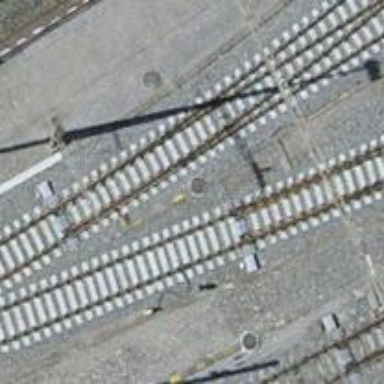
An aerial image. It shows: Rail yard with electrified contact lines for the trains.